Question: '''
private void vote1ActionPerformed(java.awt.event.ActionEvent evt) {
int vote1 = 0;
int vote2 = 0;
if (koonchk.isSelected()){
vote1++;
koontf.setText(Integer.toString(vote1));
}
else if (baamchk.isSelected()){
vote2++;
baamtf.setText(Integer.toString(vote2));
}
}
'''
How do I increase the number in the 'JTextField' every time I press the 'JButton'?

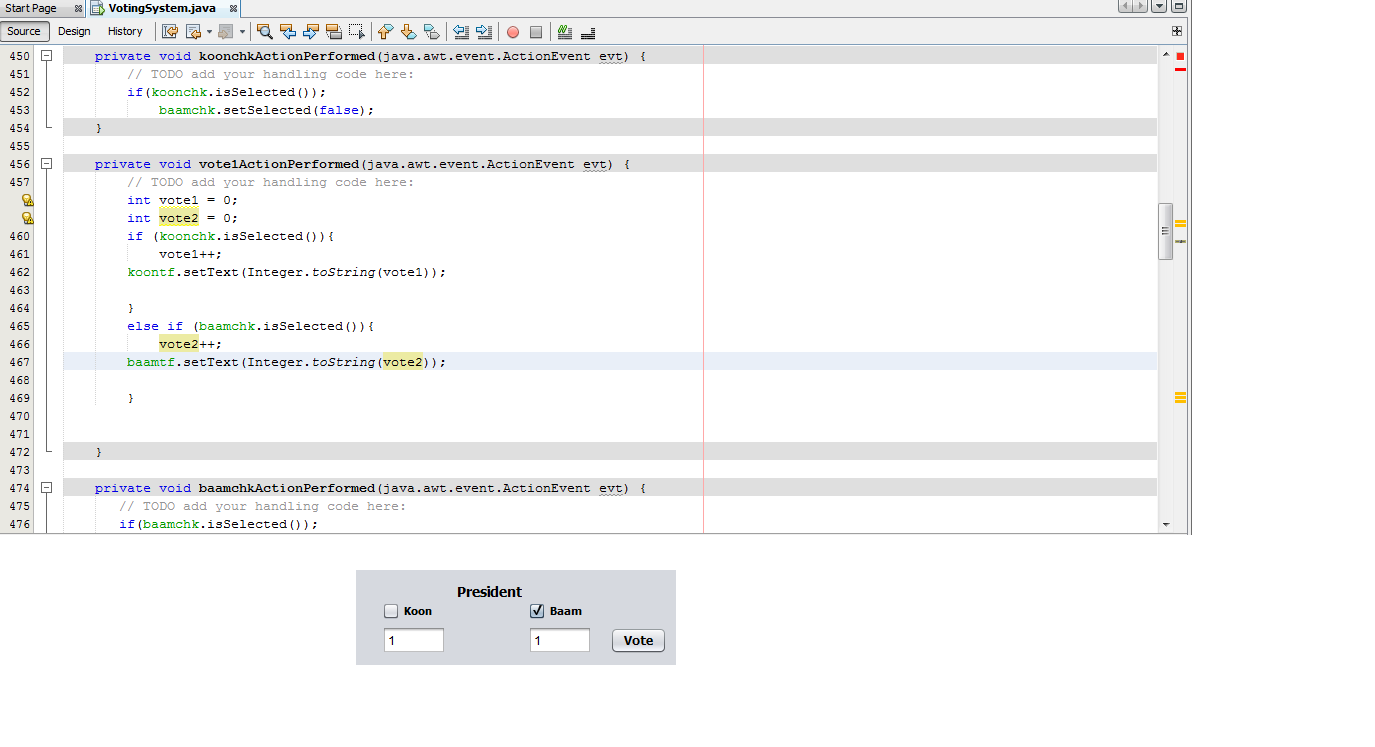
Answer: You need to store 'int vote1' and 'vote2' outside of your method for 'vote1ActionPerformed', so that you dont reset the vote count to 0 every time.
That way its really easy to update it to a bigger number each time. For example this would work:
'''
//Moved vote1/2 here outside of the method
static int vote1 = 0;
static int vote2 = 0;
private void vote1ActionPerformed(java.awt.event.ActionEvent evt){
//We removed vote1 and vote2 from here and put them above
if (koonchk.isSelected()){
vote1++;
koontf.setText(Integer.toString(vote1));
}
else if (baamchk.isSelected()){
vote2++;
baamtf.setText(Integer.toString(vote2));
}
}
'''